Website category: game
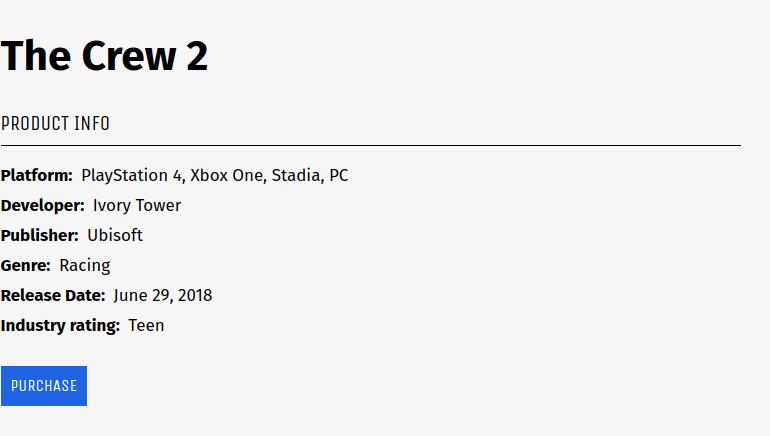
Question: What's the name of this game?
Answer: The Crew 2

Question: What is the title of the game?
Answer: The Crew 2

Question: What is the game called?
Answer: The Crew 2

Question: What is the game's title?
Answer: The Crew 2

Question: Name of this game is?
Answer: The Crew 2

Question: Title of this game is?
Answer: The Crew 2

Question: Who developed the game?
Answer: Ivory Tower

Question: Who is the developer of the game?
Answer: Ivory Tower

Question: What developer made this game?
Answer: Ivory Tower

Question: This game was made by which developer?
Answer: Ivory Tower

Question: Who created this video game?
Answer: Ivory Tower

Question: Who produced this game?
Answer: Ivory Tower

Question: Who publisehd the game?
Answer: Ubisoft

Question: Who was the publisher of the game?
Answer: Ubisoft

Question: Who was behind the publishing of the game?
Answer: Ubisoft

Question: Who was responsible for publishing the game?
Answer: Ubisoft

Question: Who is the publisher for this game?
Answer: Ubisoft

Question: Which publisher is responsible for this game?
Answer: Ubisoft

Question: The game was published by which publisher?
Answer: Ubisoft

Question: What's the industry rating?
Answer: Teen

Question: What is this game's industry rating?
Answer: Teen

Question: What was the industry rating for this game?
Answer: Teen

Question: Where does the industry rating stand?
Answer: Teen

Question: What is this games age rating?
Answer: Teen

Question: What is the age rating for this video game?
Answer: Teen

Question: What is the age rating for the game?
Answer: Teen

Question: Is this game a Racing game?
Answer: yes

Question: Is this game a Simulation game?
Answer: no

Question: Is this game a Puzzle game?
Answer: no

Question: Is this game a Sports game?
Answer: no

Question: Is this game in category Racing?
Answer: yes

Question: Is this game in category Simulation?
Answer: no

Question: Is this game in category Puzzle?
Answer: no

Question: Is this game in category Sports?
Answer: no

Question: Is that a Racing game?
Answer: yes

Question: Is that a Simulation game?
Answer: no

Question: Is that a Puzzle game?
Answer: no

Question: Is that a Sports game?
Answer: no

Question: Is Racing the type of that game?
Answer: yes

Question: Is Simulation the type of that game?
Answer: no

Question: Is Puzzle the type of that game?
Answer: no

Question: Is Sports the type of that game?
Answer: no

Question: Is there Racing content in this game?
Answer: yes

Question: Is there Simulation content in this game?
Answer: no

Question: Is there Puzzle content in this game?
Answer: no

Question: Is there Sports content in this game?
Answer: no

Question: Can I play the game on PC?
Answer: yes

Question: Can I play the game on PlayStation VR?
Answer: no

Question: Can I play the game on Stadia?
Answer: yes

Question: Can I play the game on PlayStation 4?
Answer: yes

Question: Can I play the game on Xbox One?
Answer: yes

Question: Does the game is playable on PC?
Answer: yes

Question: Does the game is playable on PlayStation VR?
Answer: no

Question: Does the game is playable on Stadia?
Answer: yes

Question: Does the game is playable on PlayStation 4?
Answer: yes

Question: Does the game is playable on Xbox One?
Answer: yes

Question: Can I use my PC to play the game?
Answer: yes

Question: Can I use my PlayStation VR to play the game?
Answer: no

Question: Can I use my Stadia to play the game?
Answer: yes

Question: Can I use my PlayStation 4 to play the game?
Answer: yes

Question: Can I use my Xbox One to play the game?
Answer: yes

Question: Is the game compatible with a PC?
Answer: yes

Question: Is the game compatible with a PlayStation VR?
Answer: no

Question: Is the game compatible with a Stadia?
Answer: yes